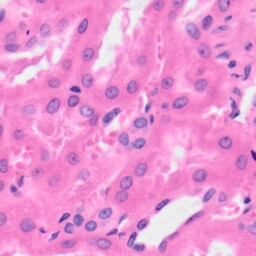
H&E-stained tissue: Kidney